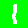
Digit: 1